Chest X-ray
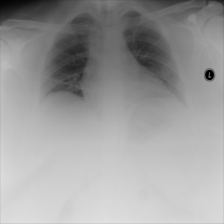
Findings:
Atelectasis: negative
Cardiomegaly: negative
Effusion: negative
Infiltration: negative
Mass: negative
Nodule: negative
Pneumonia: negative
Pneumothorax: negative
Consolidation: negative
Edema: negative
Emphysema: negative
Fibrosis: negative
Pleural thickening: negative
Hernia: negative